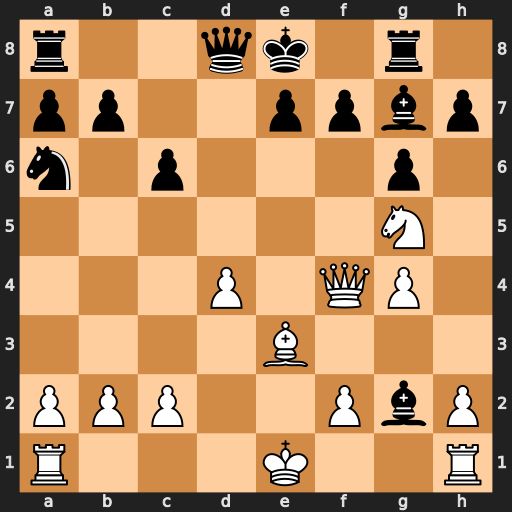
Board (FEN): r2qk1r1/pp2ppbp/n1p3p1/6N1/3P1QP1/4B3/PPP2PbP/R3K2R
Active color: w
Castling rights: KQq
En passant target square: -
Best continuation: Qxf7+ Kd7 Qe6+ Kc7 Bf4+